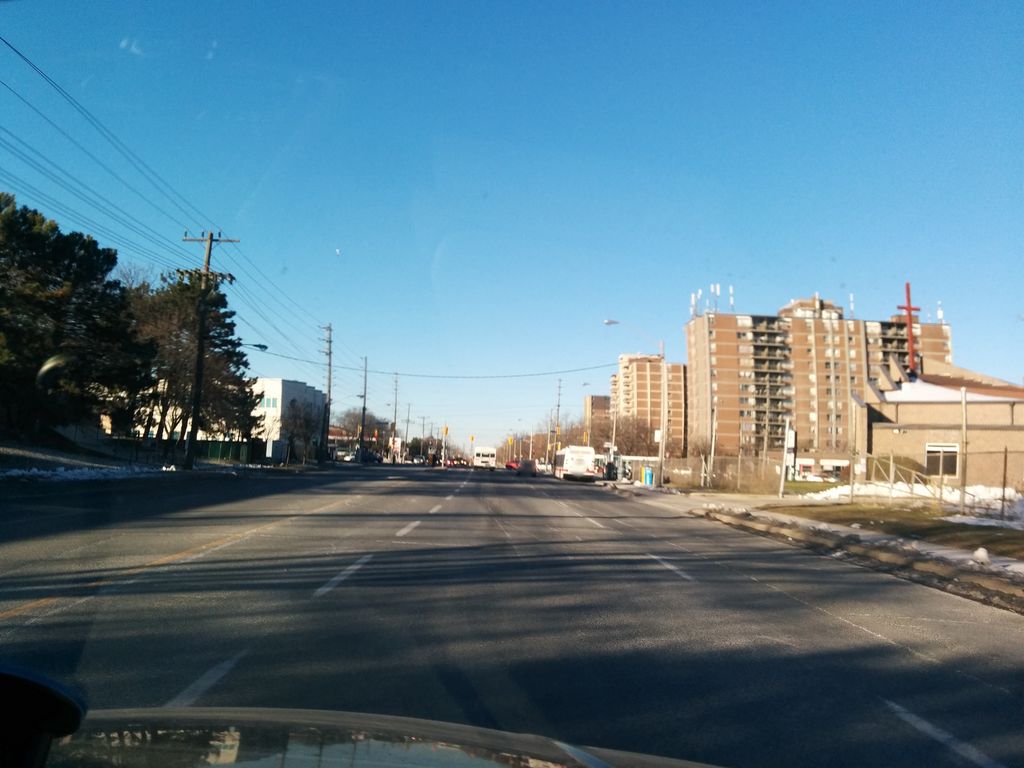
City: toronto